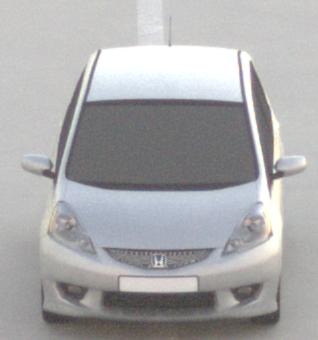
Make: Honda
Model: Jazz 1.2
Detailed model: Jazz (III) (11/08 - 04/11)
Model produced from: 2008/11
Model produced until: 2010/10
Doors: 5
Color: white
Road condition: dry road
Daytime: sunrise or sunset
Contrast: low contrast